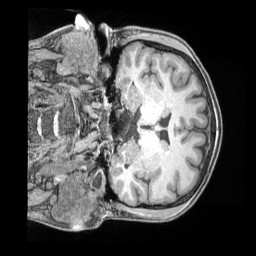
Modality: T1w
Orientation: coronal
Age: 32
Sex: male
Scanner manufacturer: siemens
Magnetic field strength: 3 T
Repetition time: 2 s
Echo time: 0.00211 s